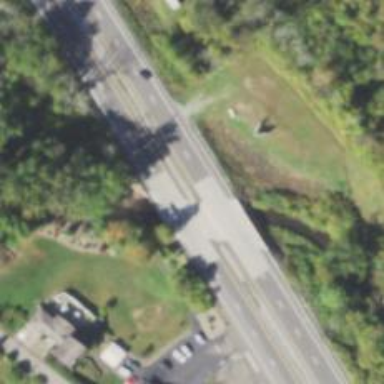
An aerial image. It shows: Primary highway expressway that includes bridge.